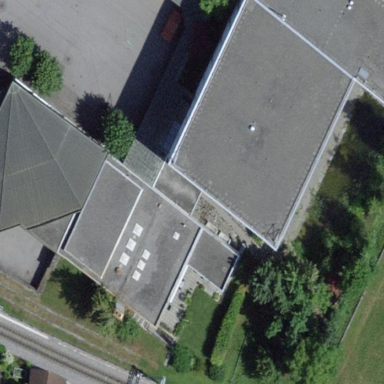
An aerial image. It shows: View of roof of building.